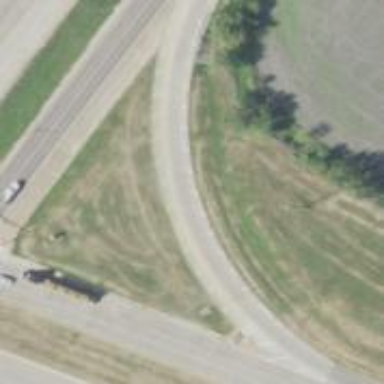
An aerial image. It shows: Tertiary link road.